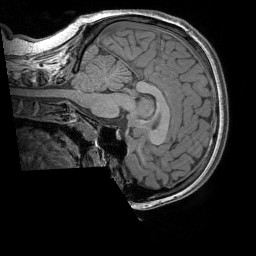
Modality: T1w
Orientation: sagittal
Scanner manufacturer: siemens
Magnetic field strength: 3 T
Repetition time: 1.83 s
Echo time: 0.00303 s